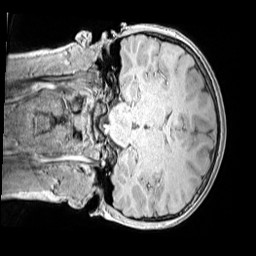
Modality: MP2RAGE
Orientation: coronal
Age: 13
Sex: male
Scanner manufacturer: siemens
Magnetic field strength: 3 T
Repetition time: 4 s
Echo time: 0.00299 s